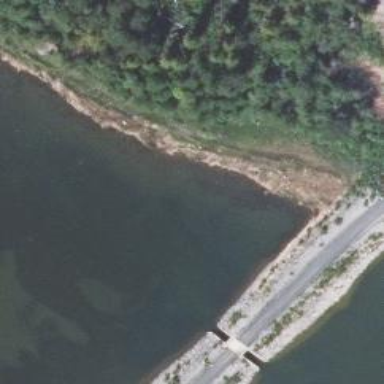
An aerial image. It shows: Breakwater structure.